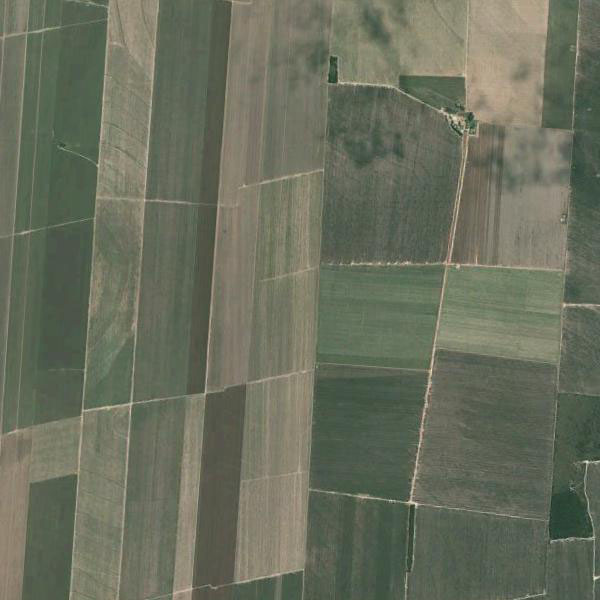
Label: Farmland